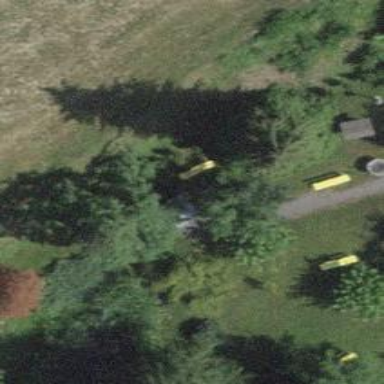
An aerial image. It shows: Picnic table located in leisure land area.